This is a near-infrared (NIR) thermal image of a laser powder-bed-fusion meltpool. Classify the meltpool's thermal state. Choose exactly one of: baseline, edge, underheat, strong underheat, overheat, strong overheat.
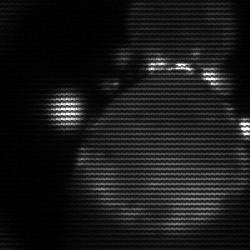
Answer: edge